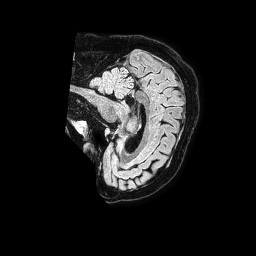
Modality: FLAIR
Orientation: sagittal
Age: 64
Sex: male
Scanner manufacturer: philips
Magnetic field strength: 1.5 T
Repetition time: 4.8 s
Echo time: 0.3 s